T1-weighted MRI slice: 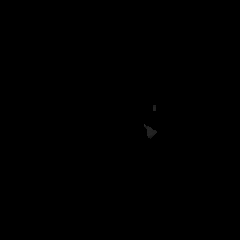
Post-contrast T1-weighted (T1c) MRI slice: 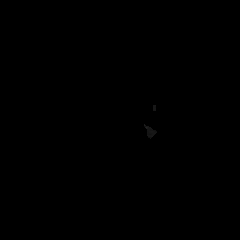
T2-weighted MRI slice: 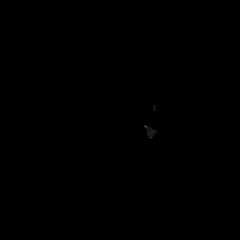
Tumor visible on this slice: no